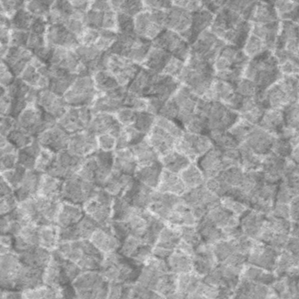
Label: frost